Question: I'm having a little trouble styling the context-menu-like control that drops down when you click on a 'MenuItem'. I tried styling 'ContextMenu', but I guess they aren't the same control because it only affected the actual context menu. So I was wondering how I would access the list of MenuItems, like what 'TargetType' it is or if I have to access it some other way. I also tried styling 'HeaderedContentControl', which didn't appear to change anything.

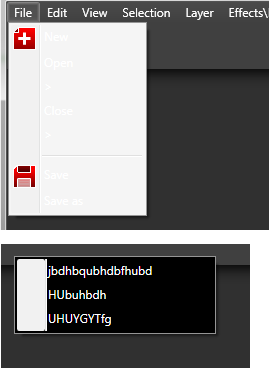
Answer: You will need to modify the 'MenuItem' 'ControlTemplate'. There is an example on MSDN that should serve as a good starting point.
<URL>